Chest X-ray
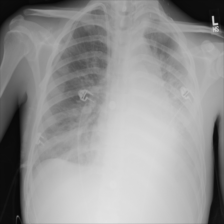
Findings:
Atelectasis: negative
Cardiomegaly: negative
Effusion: negative
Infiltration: negative
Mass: negative
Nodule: negative
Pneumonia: negative
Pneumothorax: negative
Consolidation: negative
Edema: negative
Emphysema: negative
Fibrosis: negative
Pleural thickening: negative
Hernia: negative